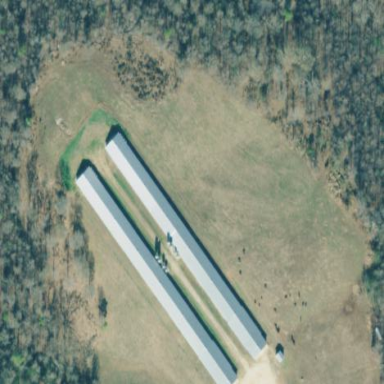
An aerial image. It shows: Poultry house.